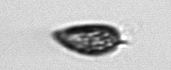
Label: Prorocentrum_triestinum